Field crop: maize
Growth stage: 2
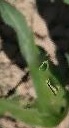
Species: maize